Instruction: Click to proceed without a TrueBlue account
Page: checkout
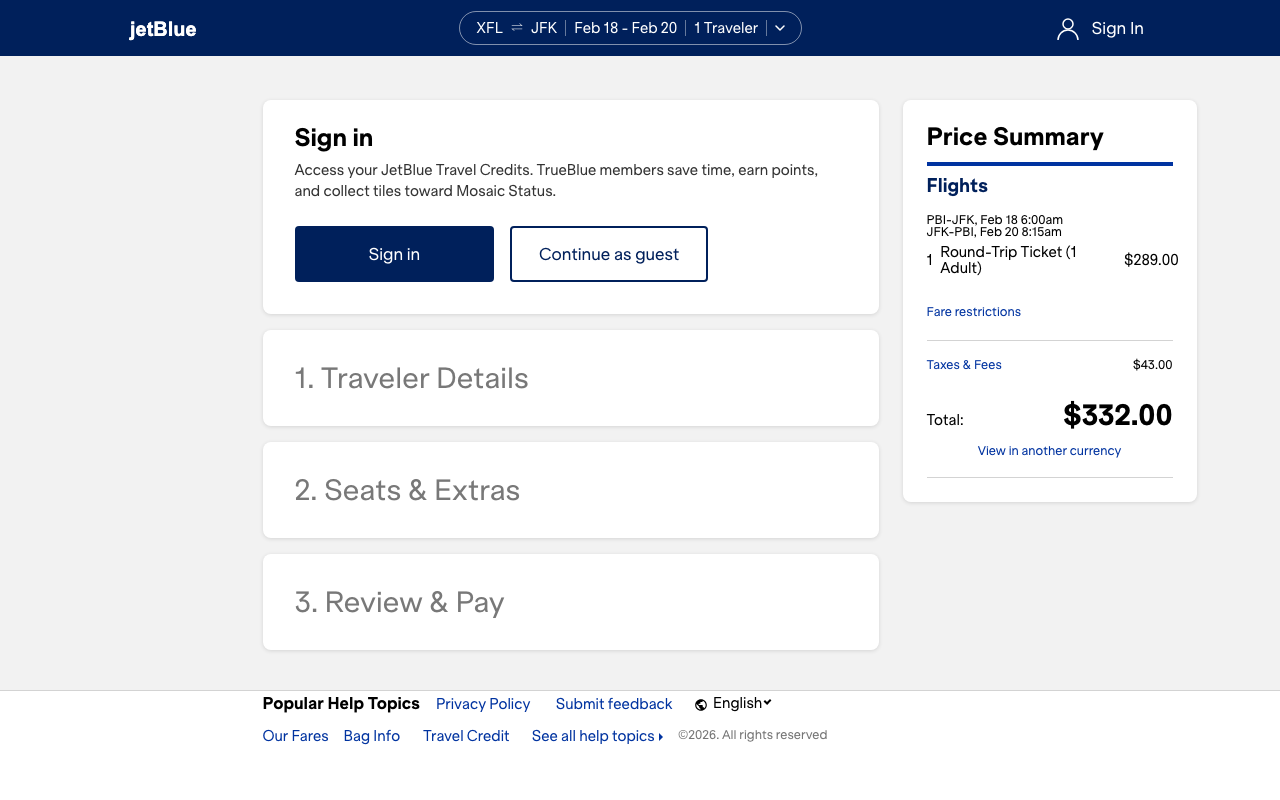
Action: click